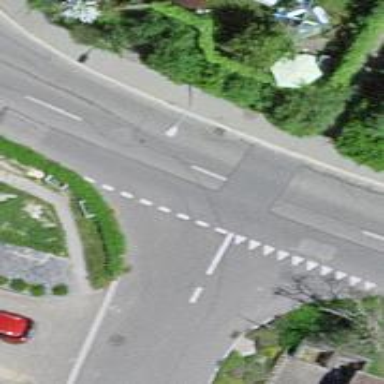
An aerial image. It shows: Road with "give way" sign.